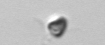
Label: Pyramimonas